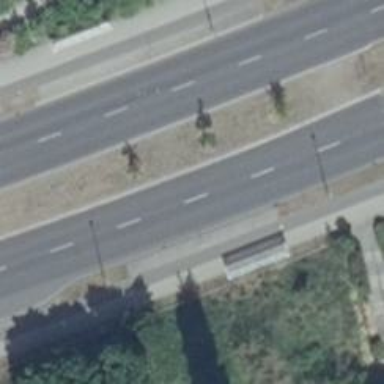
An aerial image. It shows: Shelter on platform by the road.